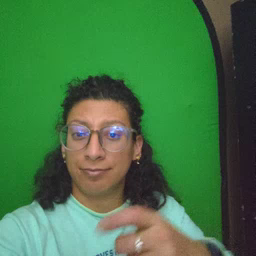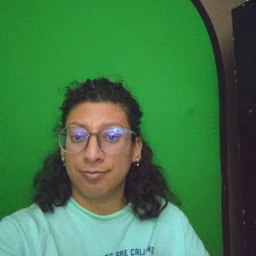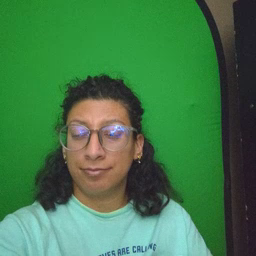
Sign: cloud